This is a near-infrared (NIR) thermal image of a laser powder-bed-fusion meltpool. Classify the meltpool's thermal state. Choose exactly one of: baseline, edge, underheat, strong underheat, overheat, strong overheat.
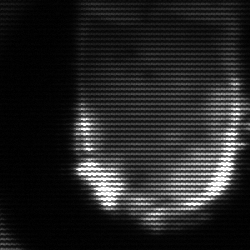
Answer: baseline